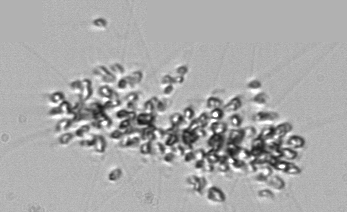
Label: Chaetoceros_didymus_TAG_external_flagellate